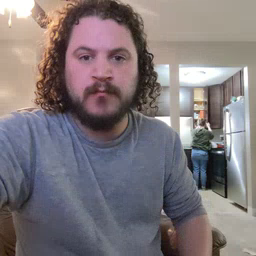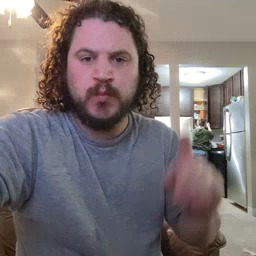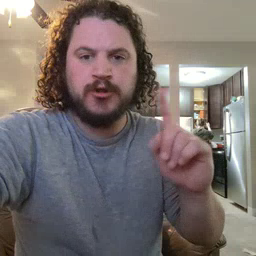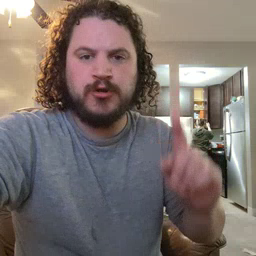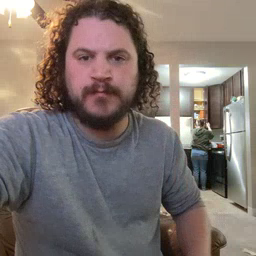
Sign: where